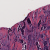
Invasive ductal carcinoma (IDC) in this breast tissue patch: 1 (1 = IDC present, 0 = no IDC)